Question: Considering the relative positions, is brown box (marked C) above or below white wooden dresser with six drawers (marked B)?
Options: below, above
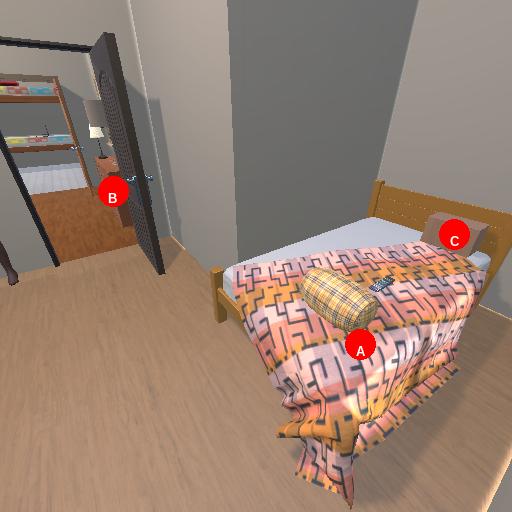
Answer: below